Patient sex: F
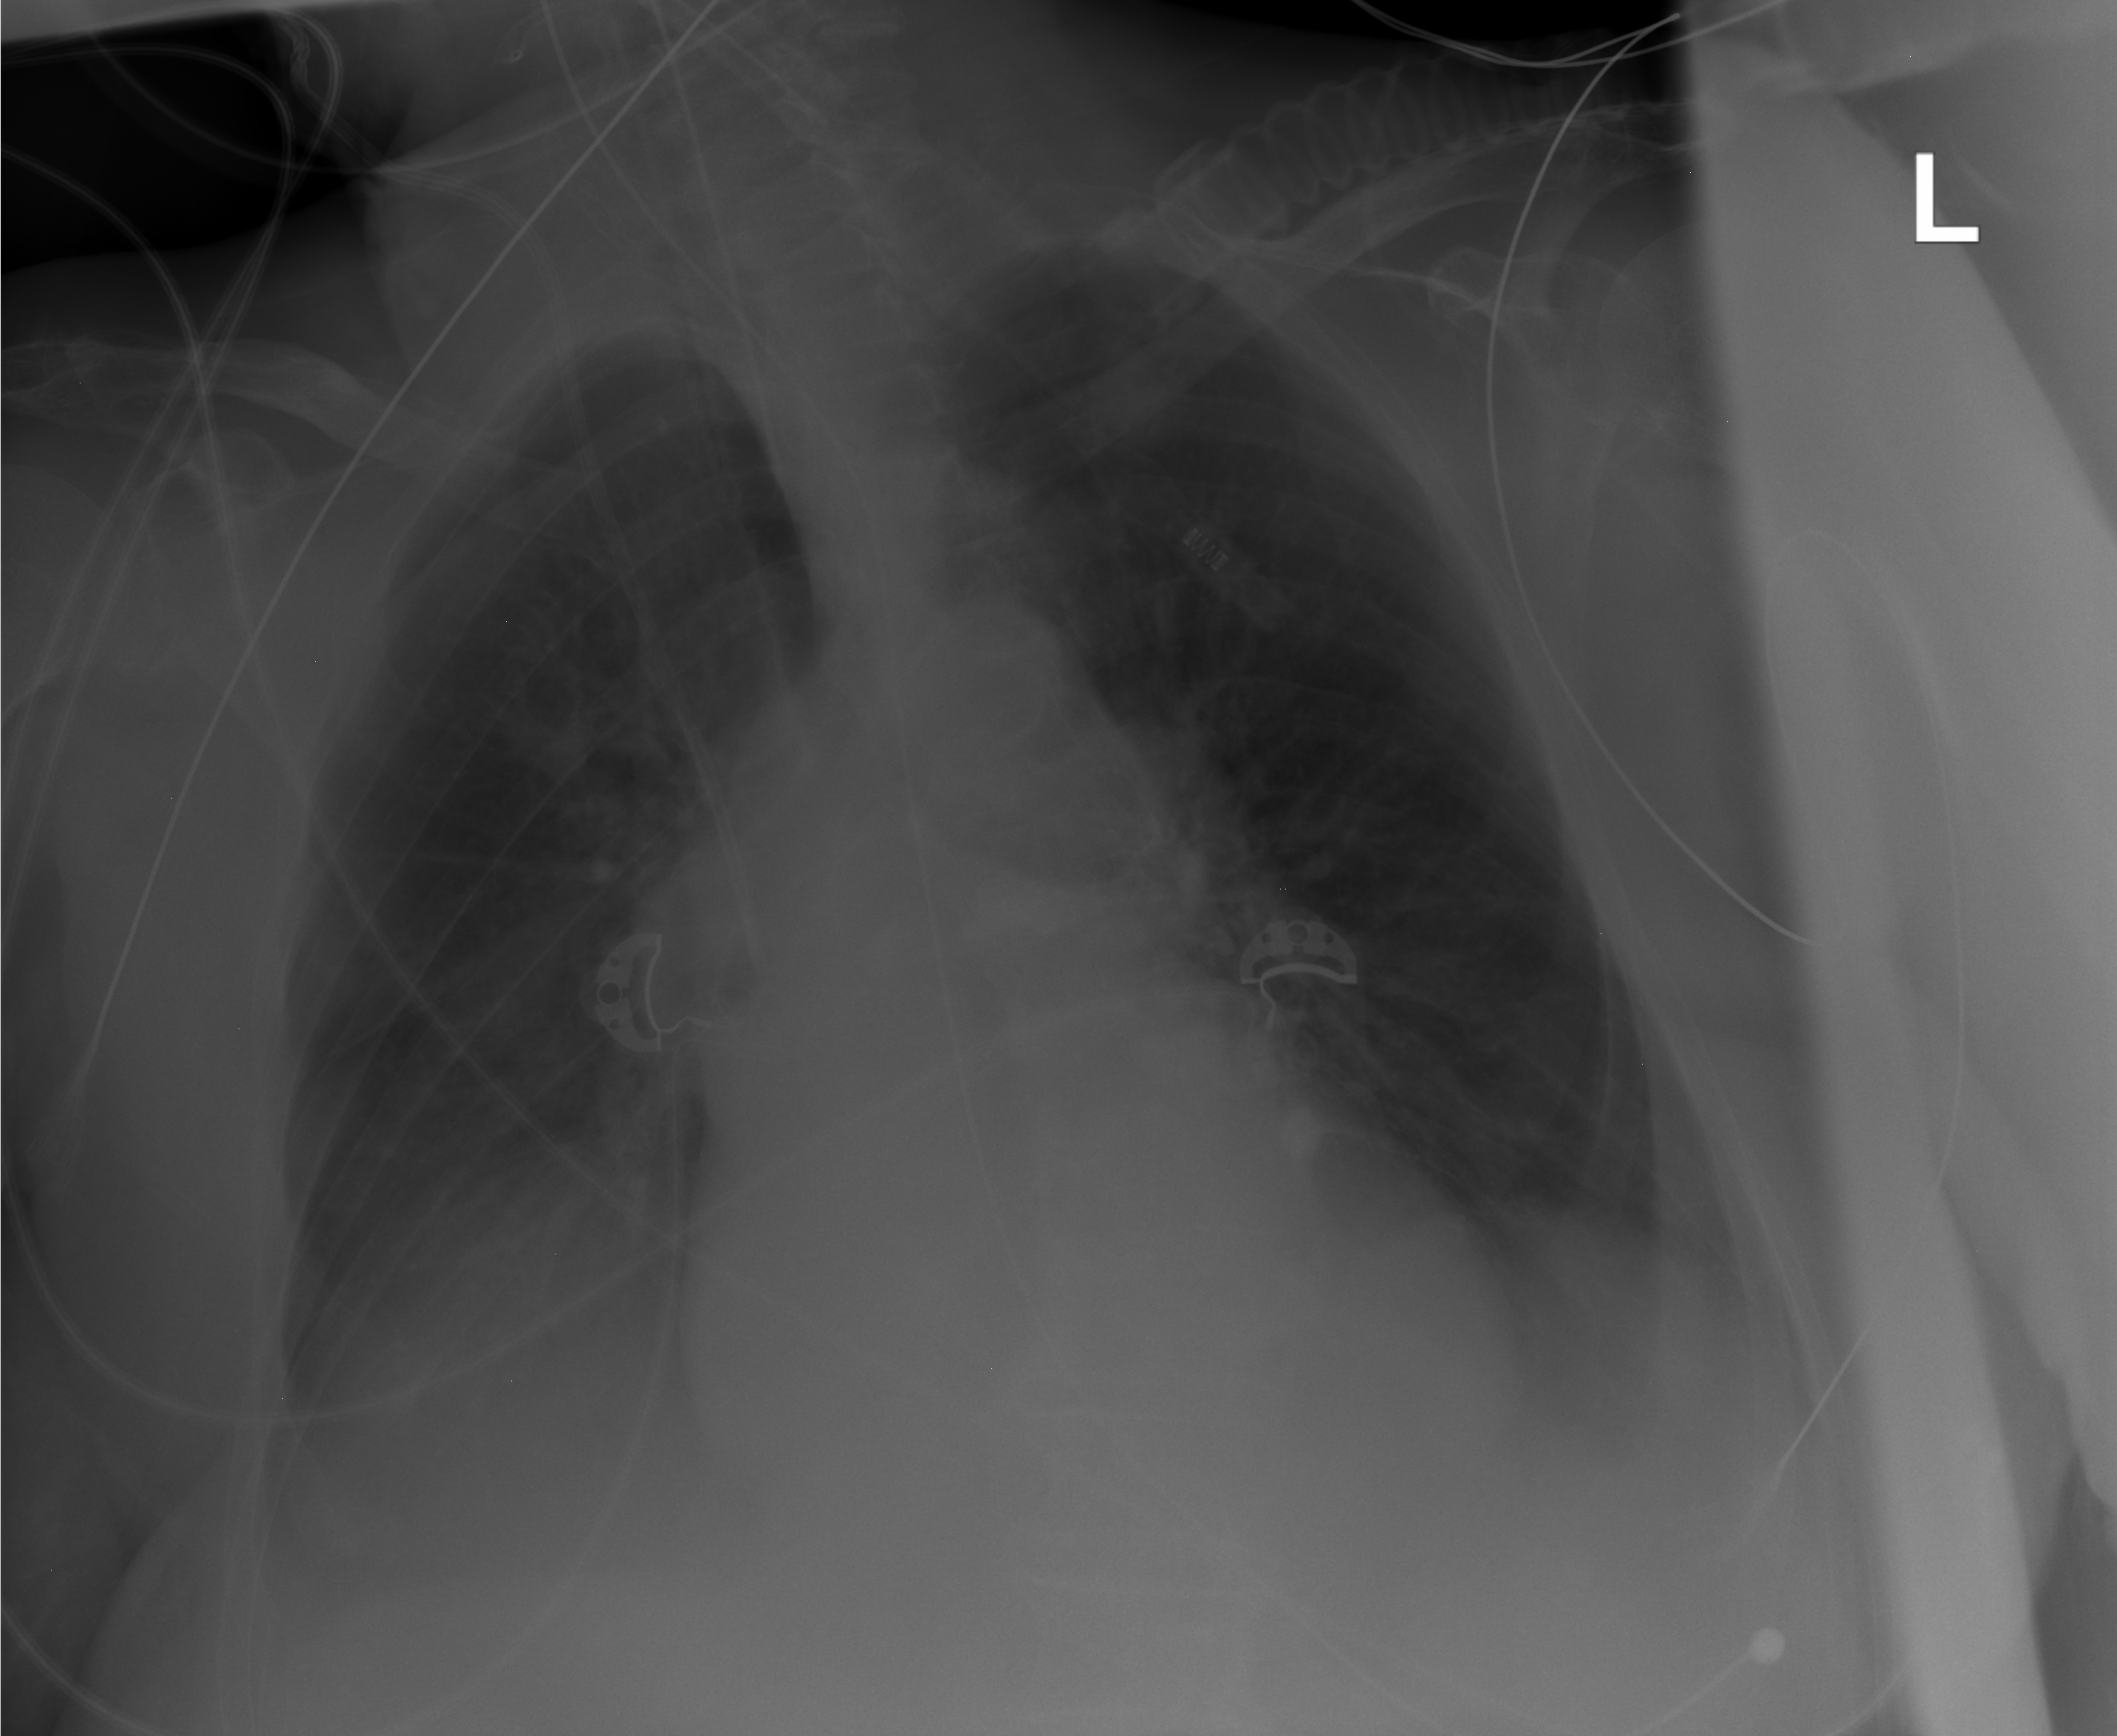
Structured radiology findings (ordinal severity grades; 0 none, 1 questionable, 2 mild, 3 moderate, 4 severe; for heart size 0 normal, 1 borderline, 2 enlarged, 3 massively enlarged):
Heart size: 0
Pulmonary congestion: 0
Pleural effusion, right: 2
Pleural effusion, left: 2
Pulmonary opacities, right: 0
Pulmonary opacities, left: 0
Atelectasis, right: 2
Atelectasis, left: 2